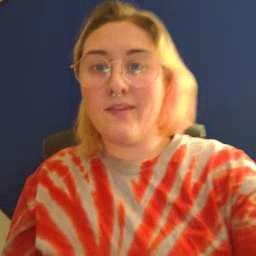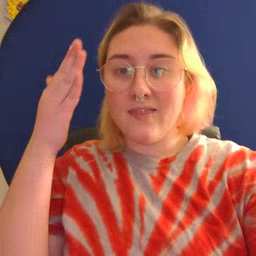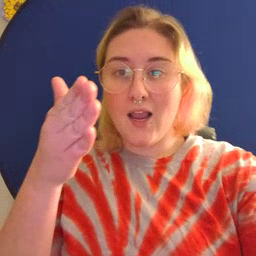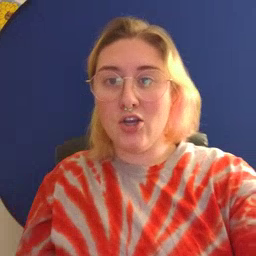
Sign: there